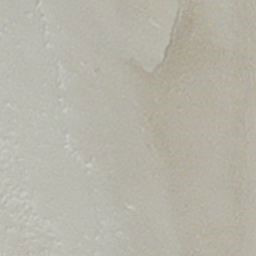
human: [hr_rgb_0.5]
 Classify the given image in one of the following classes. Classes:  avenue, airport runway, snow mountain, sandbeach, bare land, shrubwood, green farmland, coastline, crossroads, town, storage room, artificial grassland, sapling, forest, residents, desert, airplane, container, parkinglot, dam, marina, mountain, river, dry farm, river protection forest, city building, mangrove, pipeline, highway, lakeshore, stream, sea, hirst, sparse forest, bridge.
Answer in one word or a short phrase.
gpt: sandbeach